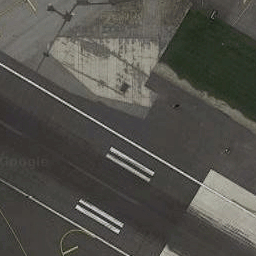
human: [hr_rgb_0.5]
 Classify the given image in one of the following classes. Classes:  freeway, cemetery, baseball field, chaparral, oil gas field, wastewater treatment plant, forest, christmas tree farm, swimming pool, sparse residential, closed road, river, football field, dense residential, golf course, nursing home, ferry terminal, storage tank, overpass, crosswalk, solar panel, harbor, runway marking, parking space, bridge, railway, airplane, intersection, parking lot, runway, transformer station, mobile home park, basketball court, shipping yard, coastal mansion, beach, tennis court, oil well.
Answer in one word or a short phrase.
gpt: runway